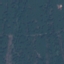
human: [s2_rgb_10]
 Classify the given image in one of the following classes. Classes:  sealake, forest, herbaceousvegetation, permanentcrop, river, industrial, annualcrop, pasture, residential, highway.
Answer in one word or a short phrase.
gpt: Forest